【题型】选择题　【知识点】解析几何　【难度】easy
已知点\( P(a,b) \)在直线\( x-y=0 \)上，则\( \sqrt{a^2+b^2-2a+2b+2}+\sqrt{(a-2)^2+b^2} \)的最小值为（ ）

\vspace{0.5em}
\noindent A. \( \sqrt{5} \)
\hfill B. \( \sqrt{10} \)
\hfill C. \( 2\sqrt{5} \)
\hfill D. \( 2\sqrt{10} \)
【解答】
\noindent \textbf{【答案】} B

\vspace{0.5em}
\noindent \textbf{【分析】}问题转化为直线\( x-y=0 \)上的点到点\( A(1,-1) \)和\( B(2,0) \)的距离之和最小，利用对称点求解可得.

\vspace{0.5em}
\noindent \textbf{【详解】}因为\( \sqrt{a^2+b^2-2a+2b+2}+\sqrt{(a-2)^2+b^2} = \sqrt{(a-1)^2+(b+1)^2}+\sqrt{(a-2)^2+(b-0)^2} \)
表示\( P(a,b) \)到点\( A(1,-1) \)和\( B(2,0) \)的距离之和.

\vspace{0.5em}
\noindent 又\( P(a,b) \)在直线\( y=x \)上，\( A(1,-1) \)关于\( y=x \)的对称点为\( A'(-1,1) \)，
所以\( |PA|+|PB|=|PA'|+|PB|\geq |A'B| \)，\( A',P,B \)三点共线时等号成立，

\vspace{0.5em}
\noindent 所以，所求最小值为：\( |A'B| = \sqrt{(-1-2)^2+(1-0)^2} = \sqrt{10} \).

\vspace{0.5em}
\noindent 故选：B

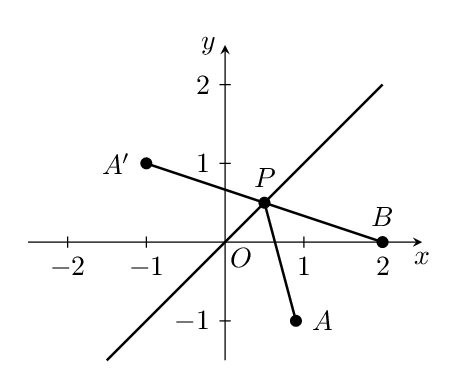